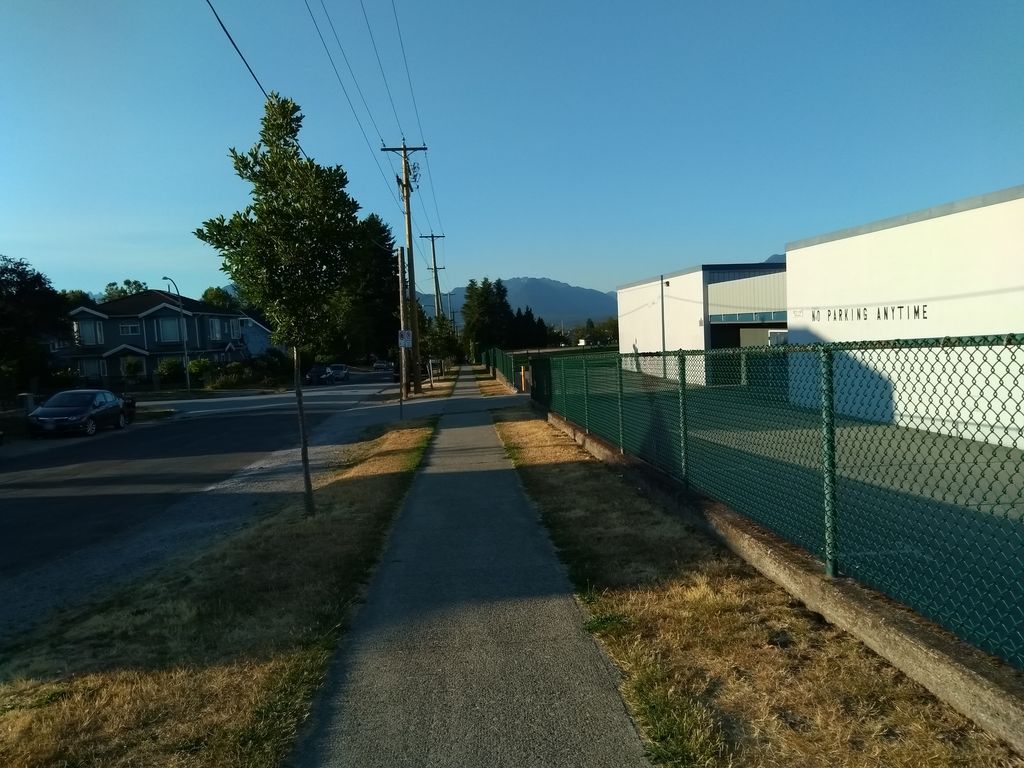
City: vancouver